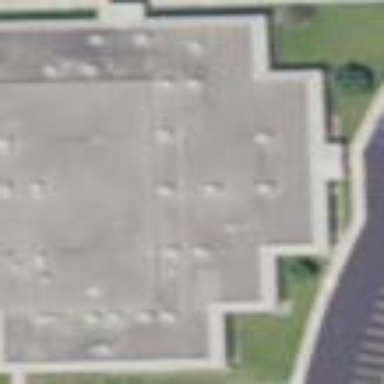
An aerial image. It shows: Commercial building.